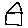
Label: house